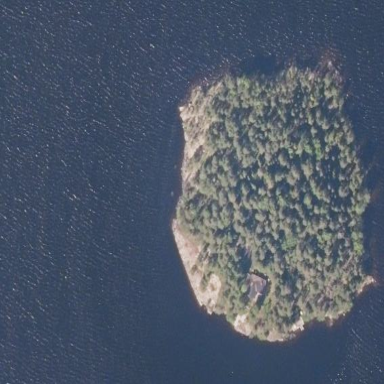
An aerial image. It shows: Islet.